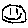
Label: smiley face